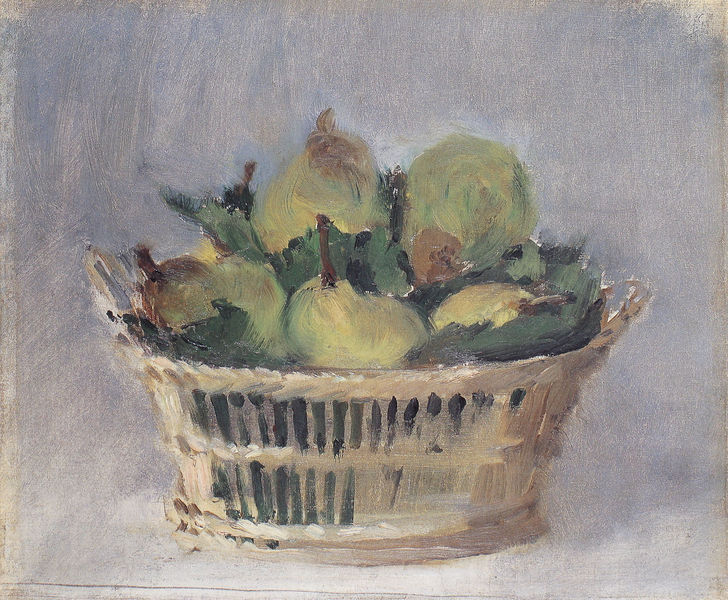
Titel: Korb mit Birnen
Künstler: Édouard Manet
Institution: Kopenhagen, Ordrupgaard
Schlagwörter: blau, blätter, gemälde, laub, weiß, aquarell, cezanne, gelb, grün, impressionismus, braun, grau, hintergrund, licht, obst, malerei, schale, schüssel, öl, blatt, früchte, henkel, stilleben, stillleben, äpfel, herbst, impressionistisch, korb, stil, birne, stiel, stiele, birnen, geflecht, schraffur, stängel, griffe, blaugrau, zentral, früchtekorb, obstkorb